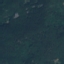
Label: Forest